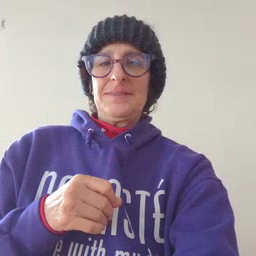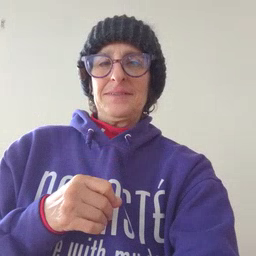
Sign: tooth